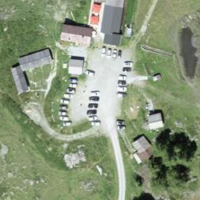
EUNIS habitat code: 26
Species observed at this site:
Vaccinium vitis-idaea
Cyaniris semiargus
Aglais urticae
Dactylorhiza viridis
Gentianella campestris
Gymnadenia rhellicani